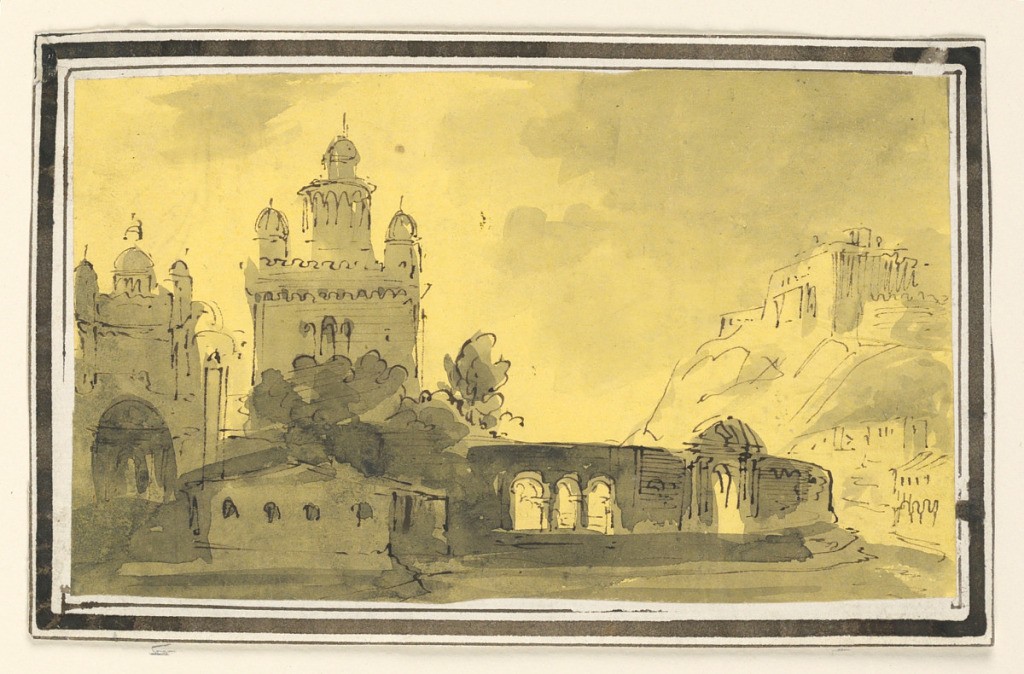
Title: Stage Design, Town in Landscape
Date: early 19th century
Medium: Pen and sepia ink, brush and wash on yellow paper
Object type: Drawing
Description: Horizontal rectangle. Town with palace-like buildings, hills in background.